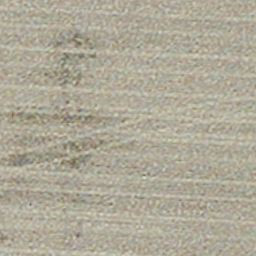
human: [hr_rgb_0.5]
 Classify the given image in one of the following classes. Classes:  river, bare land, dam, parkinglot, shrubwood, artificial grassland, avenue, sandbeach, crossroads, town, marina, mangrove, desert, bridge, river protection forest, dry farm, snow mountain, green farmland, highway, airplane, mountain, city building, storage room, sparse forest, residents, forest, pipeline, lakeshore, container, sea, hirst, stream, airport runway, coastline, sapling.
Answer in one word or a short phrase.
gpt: dry farm